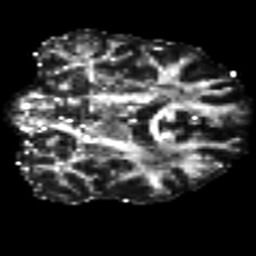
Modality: FA
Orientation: coronal
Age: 47
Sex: male
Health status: ill
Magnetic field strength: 3 T
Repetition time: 9 s
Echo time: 0.093 s